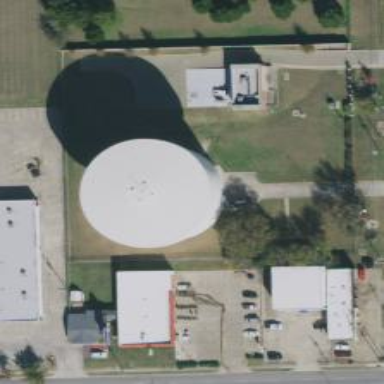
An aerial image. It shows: Water tower that is man-made.